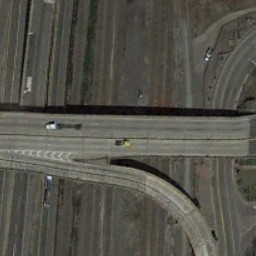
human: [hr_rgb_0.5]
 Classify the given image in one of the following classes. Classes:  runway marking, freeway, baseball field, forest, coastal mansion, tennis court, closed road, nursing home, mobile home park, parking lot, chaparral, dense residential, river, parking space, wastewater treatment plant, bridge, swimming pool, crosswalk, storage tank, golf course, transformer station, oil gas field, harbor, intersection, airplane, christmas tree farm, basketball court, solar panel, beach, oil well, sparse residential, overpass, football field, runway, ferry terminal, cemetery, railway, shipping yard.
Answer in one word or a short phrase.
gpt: overpass